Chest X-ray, PA view. Patient: 60 years old, sex M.
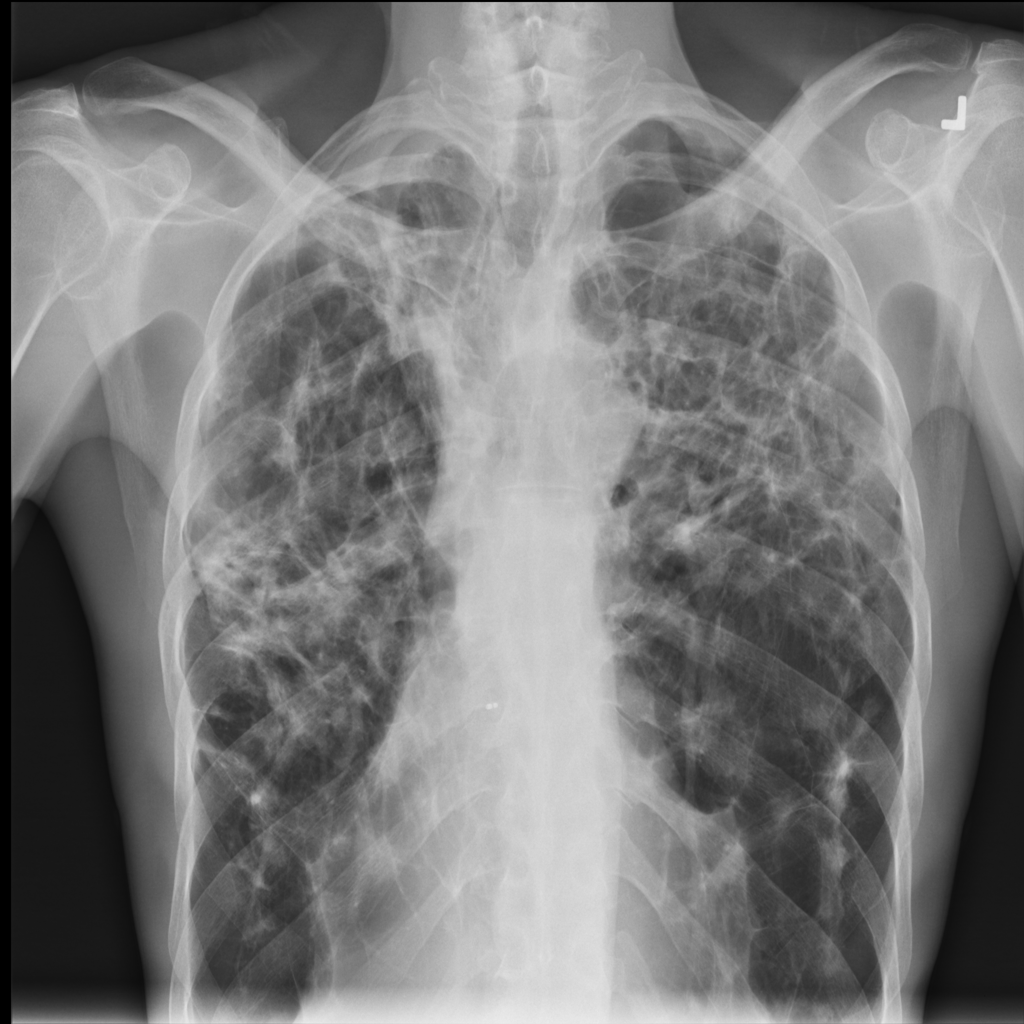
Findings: Emphysema